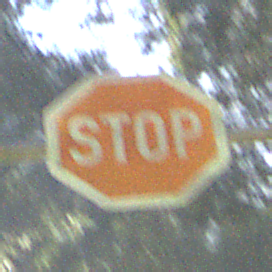
Verkehrszeichen: Stop
Umgebung: Outdoor, Nature
Tageszeit: MorningAfternoon
Wetter: Clear
Licht: Natural
Jahreszeit: NotSpecified
Kontrast: HighContrast